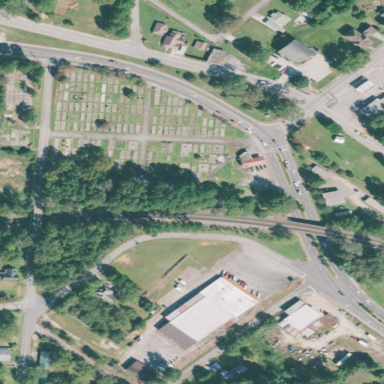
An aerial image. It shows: Cemetery.